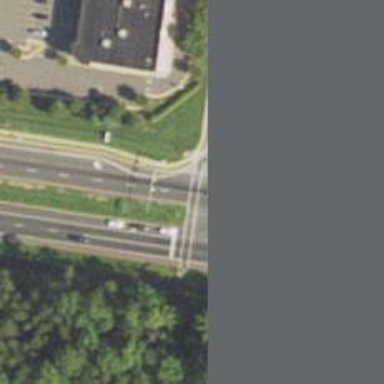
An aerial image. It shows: Marked road crossing.